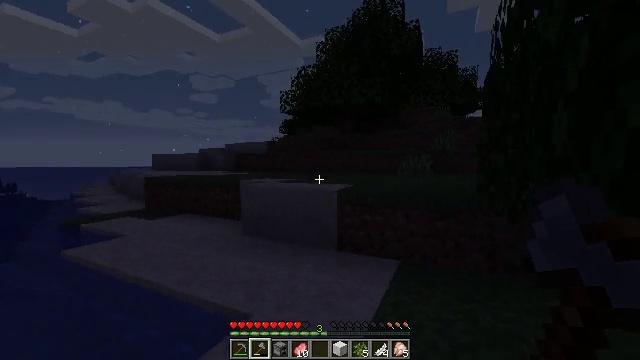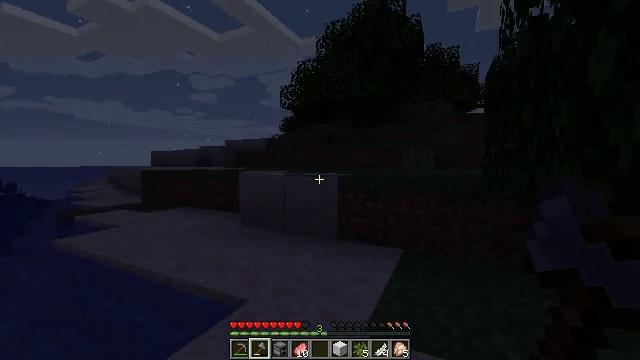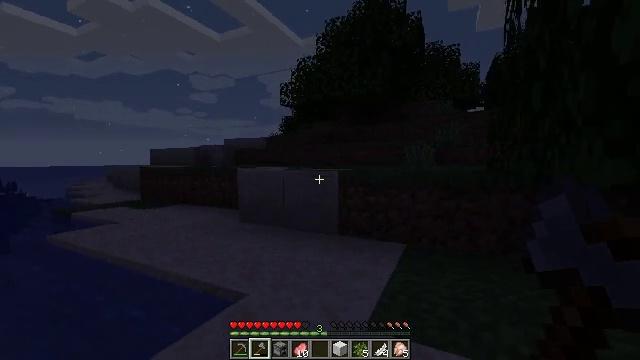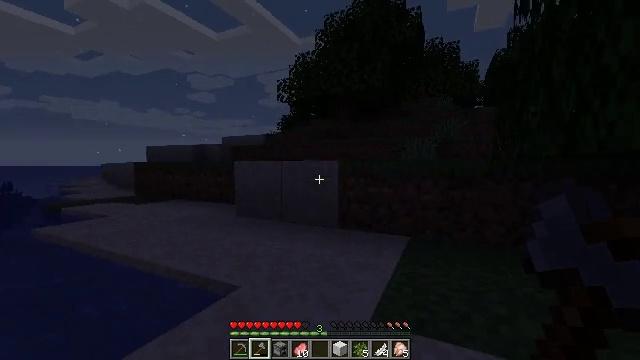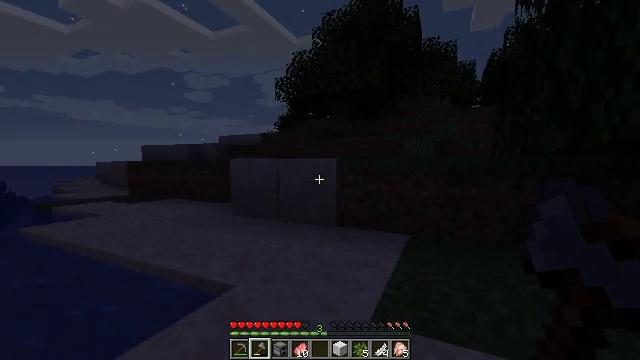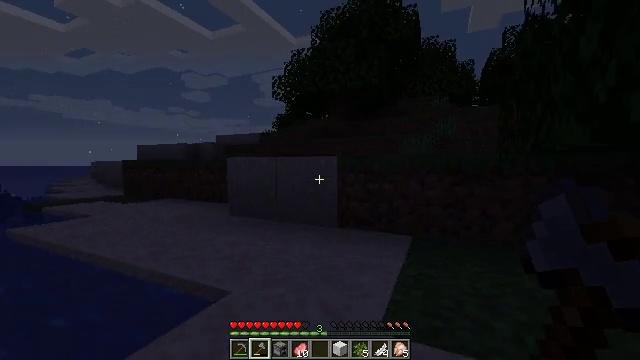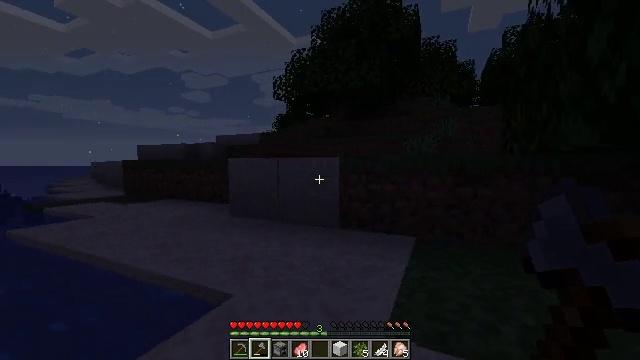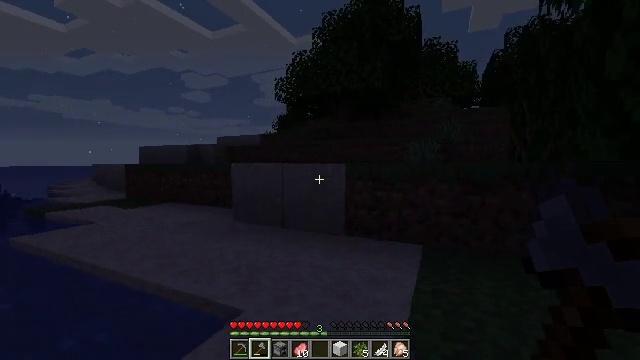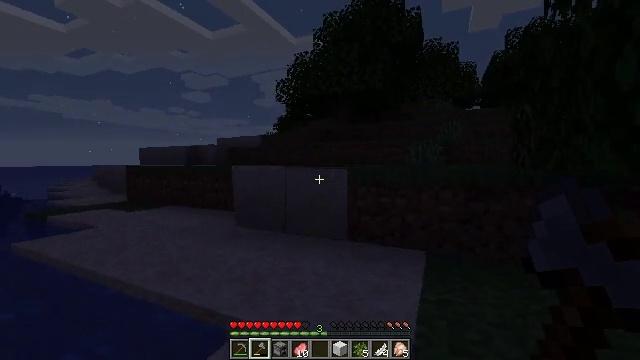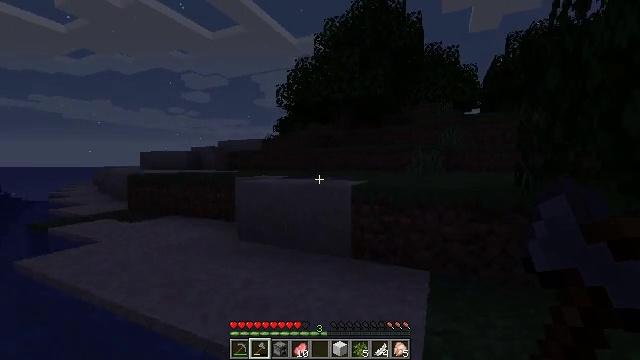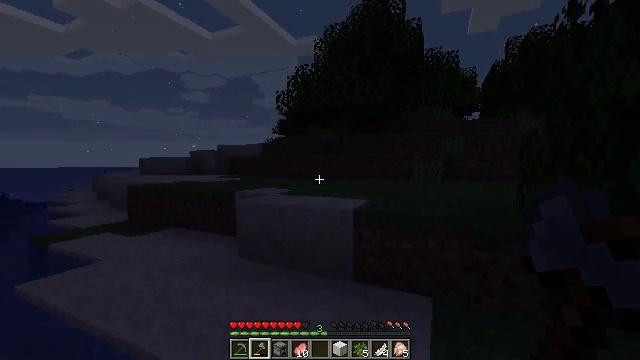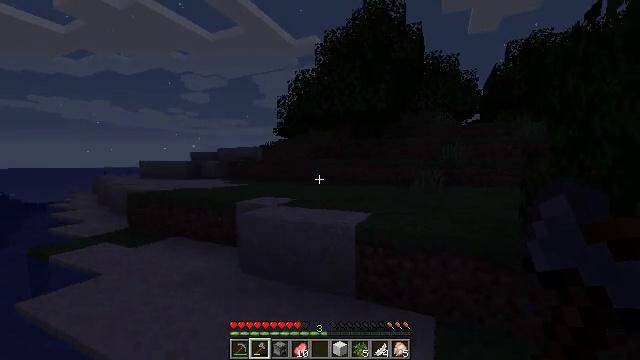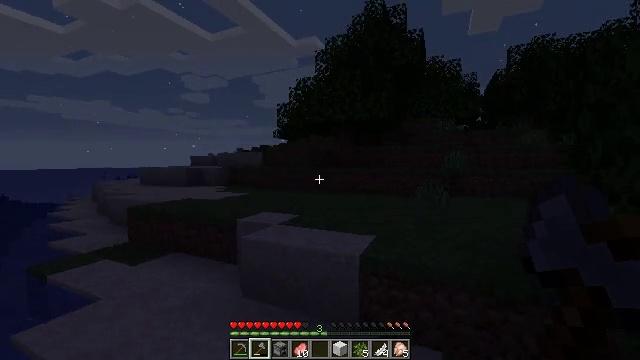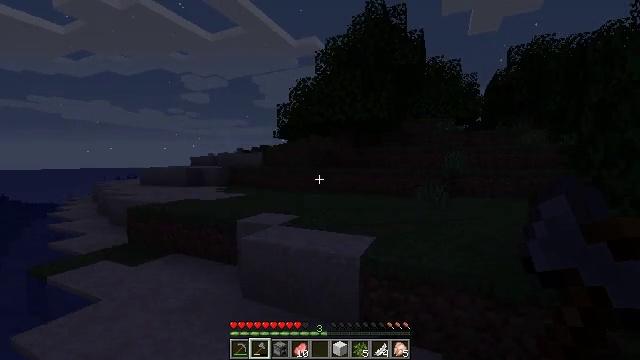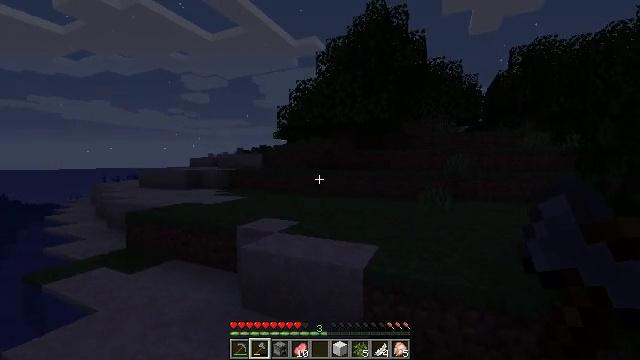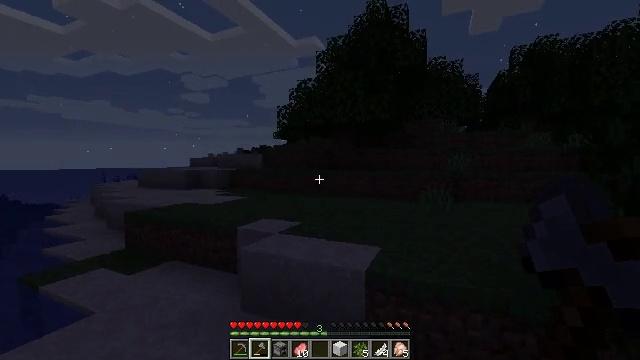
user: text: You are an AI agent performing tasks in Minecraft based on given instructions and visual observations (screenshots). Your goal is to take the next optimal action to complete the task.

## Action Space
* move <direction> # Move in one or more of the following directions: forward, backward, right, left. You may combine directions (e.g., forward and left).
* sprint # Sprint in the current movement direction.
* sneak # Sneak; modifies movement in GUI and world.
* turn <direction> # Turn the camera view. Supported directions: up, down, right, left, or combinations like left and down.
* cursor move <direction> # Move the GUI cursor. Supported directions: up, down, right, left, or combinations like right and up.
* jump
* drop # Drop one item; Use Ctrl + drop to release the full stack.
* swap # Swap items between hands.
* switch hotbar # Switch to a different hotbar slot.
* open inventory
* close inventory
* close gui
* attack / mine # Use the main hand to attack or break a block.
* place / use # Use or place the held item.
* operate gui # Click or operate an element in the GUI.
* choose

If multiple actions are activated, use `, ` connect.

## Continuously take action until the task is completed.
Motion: motion action
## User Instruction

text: Get cooked salmon by cooking raw salmon in the furnace.
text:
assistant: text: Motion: move forward, sprint, jump
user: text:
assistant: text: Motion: move forward, sprint, jump
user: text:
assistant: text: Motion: move forward, sprint, jump
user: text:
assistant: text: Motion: move forward, sprint, jump
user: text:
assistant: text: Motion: move forward, sprint, jump
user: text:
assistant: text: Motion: move forward, sprint, jump
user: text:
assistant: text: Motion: move forward, sprint, jump
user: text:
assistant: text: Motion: move forward, sprint, jump
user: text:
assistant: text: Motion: move forward, sprint, jump
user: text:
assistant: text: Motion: move forward, sprint, jump
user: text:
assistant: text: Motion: move forward, sprint, jump
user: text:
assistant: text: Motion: move forward, sprint, jump
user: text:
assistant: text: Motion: move forward, sprint, jump
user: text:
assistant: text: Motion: move forward, sprint, jump
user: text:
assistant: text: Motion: move forward, sprint, jump
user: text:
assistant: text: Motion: move forward, sprint, jump
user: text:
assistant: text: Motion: move forward, sprint
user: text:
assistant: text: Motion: move forward, sprint
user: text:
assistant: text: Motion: move forward, sprint
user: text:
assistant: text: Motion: move forward, sprint
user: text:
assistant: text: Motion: move forward, sprint
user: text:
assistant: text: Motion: move forward, sprint
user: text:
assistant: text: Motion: move forward, sprint
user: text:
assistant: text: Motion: move forward, sprint
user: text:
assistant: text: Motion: move forward, sprint, turn left and down
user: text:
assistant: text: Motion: move forward, sprint, turn left
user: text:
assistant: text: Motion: move forward, sprint, turn left
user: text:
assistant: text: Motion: move forward, sprint, turn left
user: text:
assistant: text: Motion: move forward, sprint, turn left, jump
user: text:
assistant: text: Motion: move forward, sprint, turn left, jump